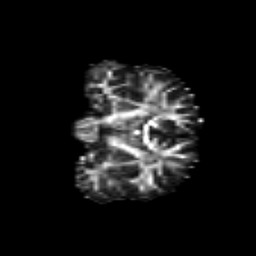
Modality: FA
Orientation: coronal
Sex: male
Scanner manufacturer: siemens
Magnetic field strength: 3 T
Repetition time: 5 s
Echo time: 0.071 s